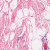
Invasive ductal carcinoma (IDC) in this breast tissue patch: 0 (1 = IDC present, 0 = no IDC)